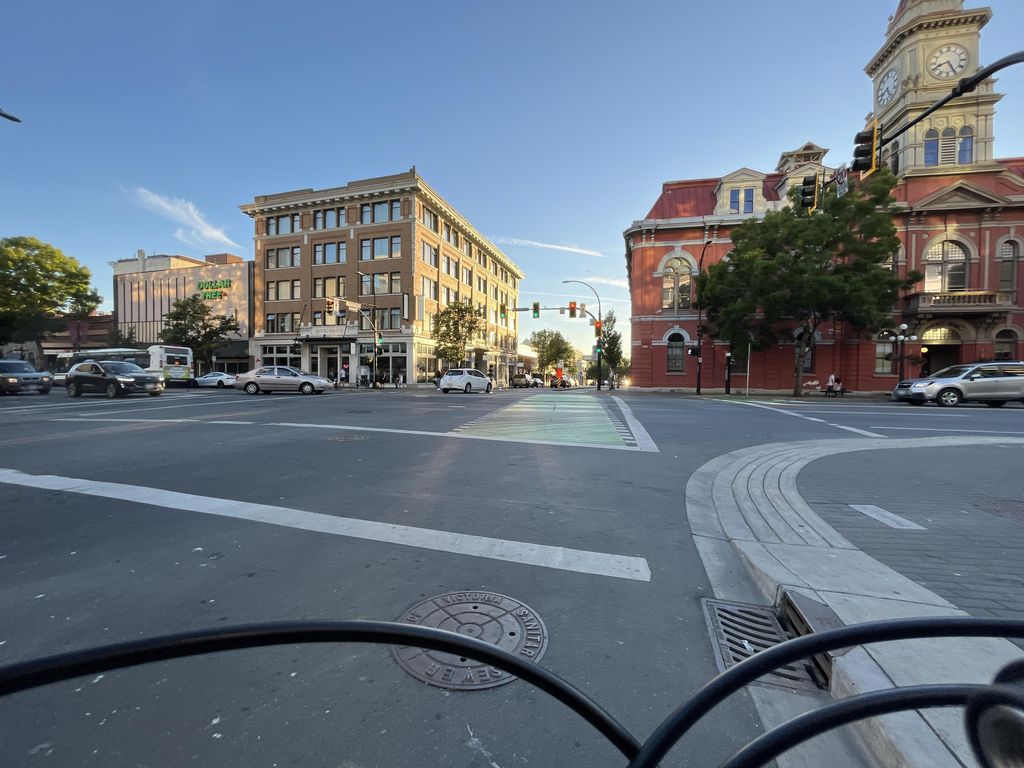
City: victoria